Question: I know how to set a background for a radio group and custom image for radio button. My question is, how would I create a range slider like this one used in the Uber app that changes the image of the radio button for each position as well as invokes a specified function/action when in that position automatically? For example, if the user stops on the second position, which would be sort by a>z, it would automatically sort the list a>z.

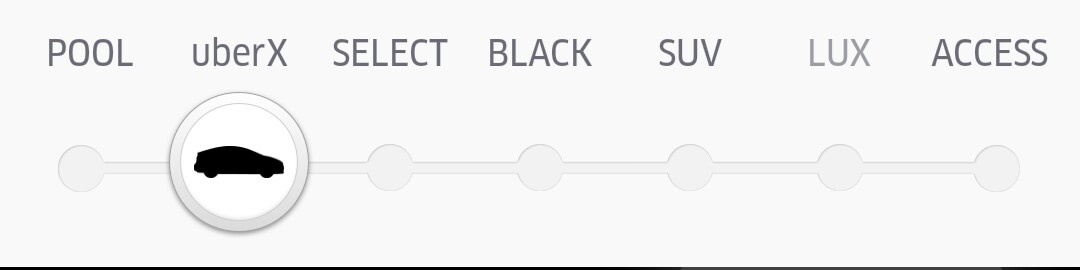
Answer: Your radio group returns a result when the user selects an option right? a number or a user defined value?
Use an 'OnClickListener' or 'OnChangeListener' to analyse the result, then run it through a switch statement that performs the relevant task.